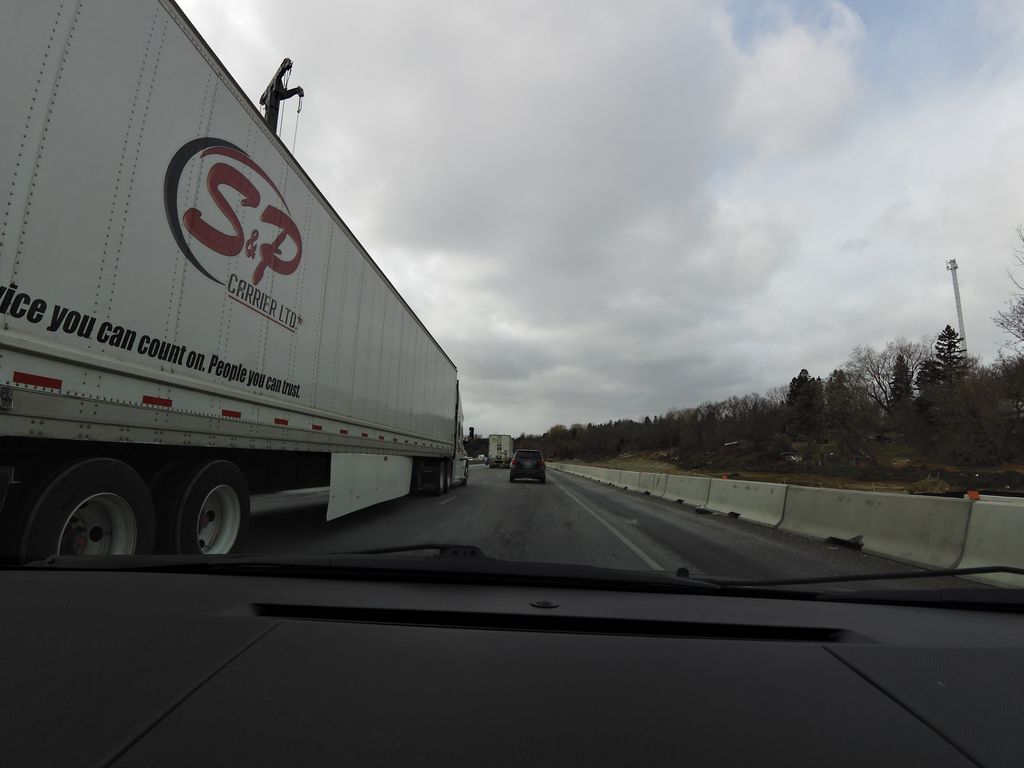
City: kitchener-waterloo